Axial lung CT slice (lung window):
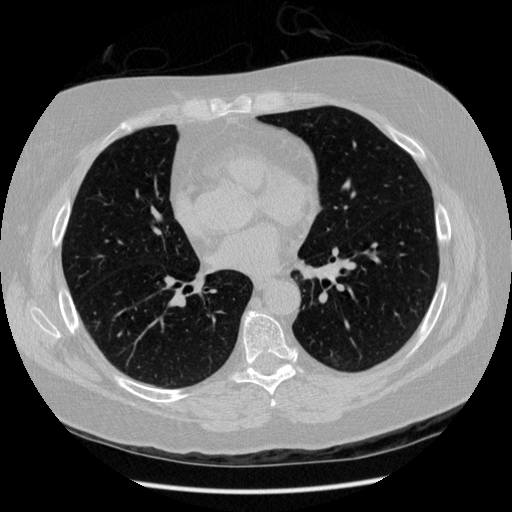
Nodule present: no